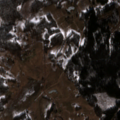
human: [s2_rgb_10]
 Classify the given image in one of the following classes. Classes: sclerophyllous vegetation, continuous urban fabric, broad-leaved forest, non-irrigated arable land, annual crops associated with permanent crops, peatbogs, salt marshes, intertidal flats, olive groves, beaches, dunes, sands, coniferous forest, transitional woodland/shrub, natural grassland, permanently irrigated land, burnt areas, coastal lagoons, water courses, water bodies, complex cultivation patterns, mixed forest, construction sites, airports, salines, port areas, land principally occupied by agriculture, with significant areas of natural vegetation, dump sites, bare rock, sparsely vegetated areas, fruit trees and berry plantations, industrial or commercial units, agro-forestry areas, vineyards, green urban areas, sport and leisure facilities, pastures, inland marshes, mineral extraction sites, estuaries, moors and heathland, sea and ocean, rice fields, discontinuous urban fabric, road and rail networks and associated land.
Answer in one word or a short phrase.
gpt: non-irrigated arable land, complex cultivation patterns, land principally occupied by agriculture, with significant areas of natural vegetation, broad-leaved forest, mixed forest